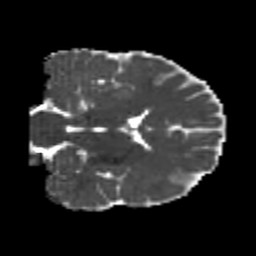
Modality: MD
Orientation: coronal
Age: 20
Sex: male
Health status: healthy
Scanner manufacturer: philips
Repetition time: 7.386 s
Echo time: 0.08599 s